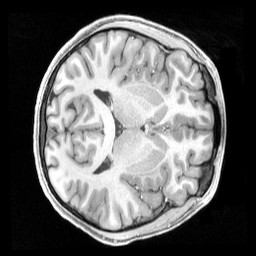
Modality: T1w
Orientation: axial
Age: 21
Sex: female
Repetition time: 2.4 s
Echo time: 0.00222 s